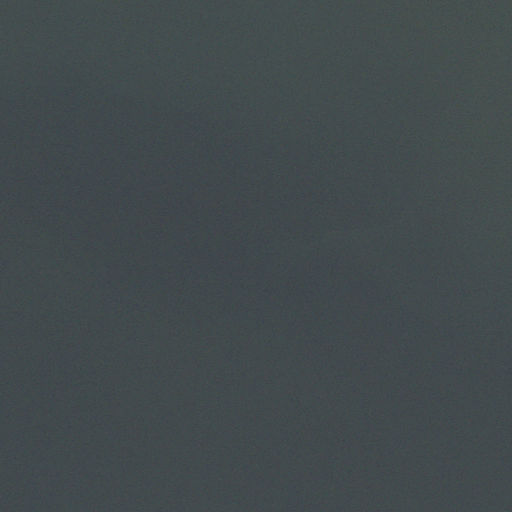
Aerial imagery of bar in Wisconsin named Little Blackbird Reef containing only open water